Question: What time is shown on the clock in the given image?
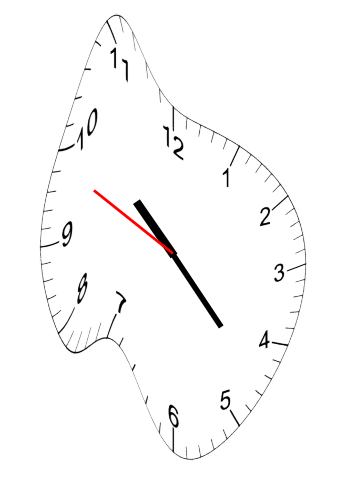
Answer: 10:22:49